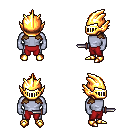
a pixel art fantasy rpg character, male body template, dark elf, purple skin, leather shoulder armor, red pants, light blonde mohawk hairstyle, gold helm, gold boots, dagger, four views (front, back, left, right), 2x2 character sprite sheet, small pixel art, hard edges, no anti-aliasing